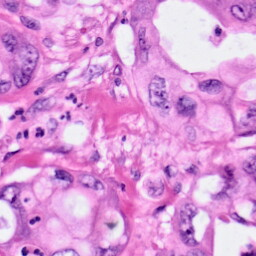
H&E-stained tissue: Pancreatic